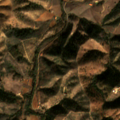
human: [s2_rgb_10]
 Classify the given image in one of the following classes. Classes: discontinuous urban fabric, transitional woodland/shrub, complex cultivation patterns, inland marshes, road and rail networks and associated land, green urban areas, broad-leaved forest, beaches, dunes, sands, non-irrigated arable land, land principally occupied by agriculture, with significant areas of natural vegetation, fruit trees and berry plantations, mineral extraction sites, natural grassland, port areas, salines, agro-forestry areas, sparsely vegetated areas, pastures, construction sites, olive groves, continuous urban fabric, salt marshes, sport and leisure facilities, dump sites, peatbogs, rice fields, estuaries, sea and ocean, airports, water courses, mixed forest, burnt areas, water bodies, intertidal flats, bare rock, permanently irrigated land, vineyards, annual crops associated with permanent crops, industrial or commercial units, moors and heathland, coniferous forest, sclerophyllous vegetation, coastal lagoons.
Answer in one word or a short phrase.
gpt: non-irrigated arable land, land principally occupied by agriculture, with significant areas of natural vegetation, broad-leaved forest, transitional woodland/shrub